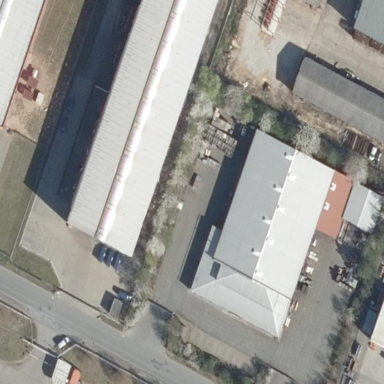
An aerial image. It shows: Industrial area with factory.